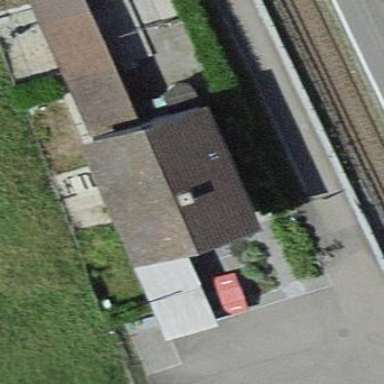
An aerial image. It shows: Simple house.